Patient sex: M
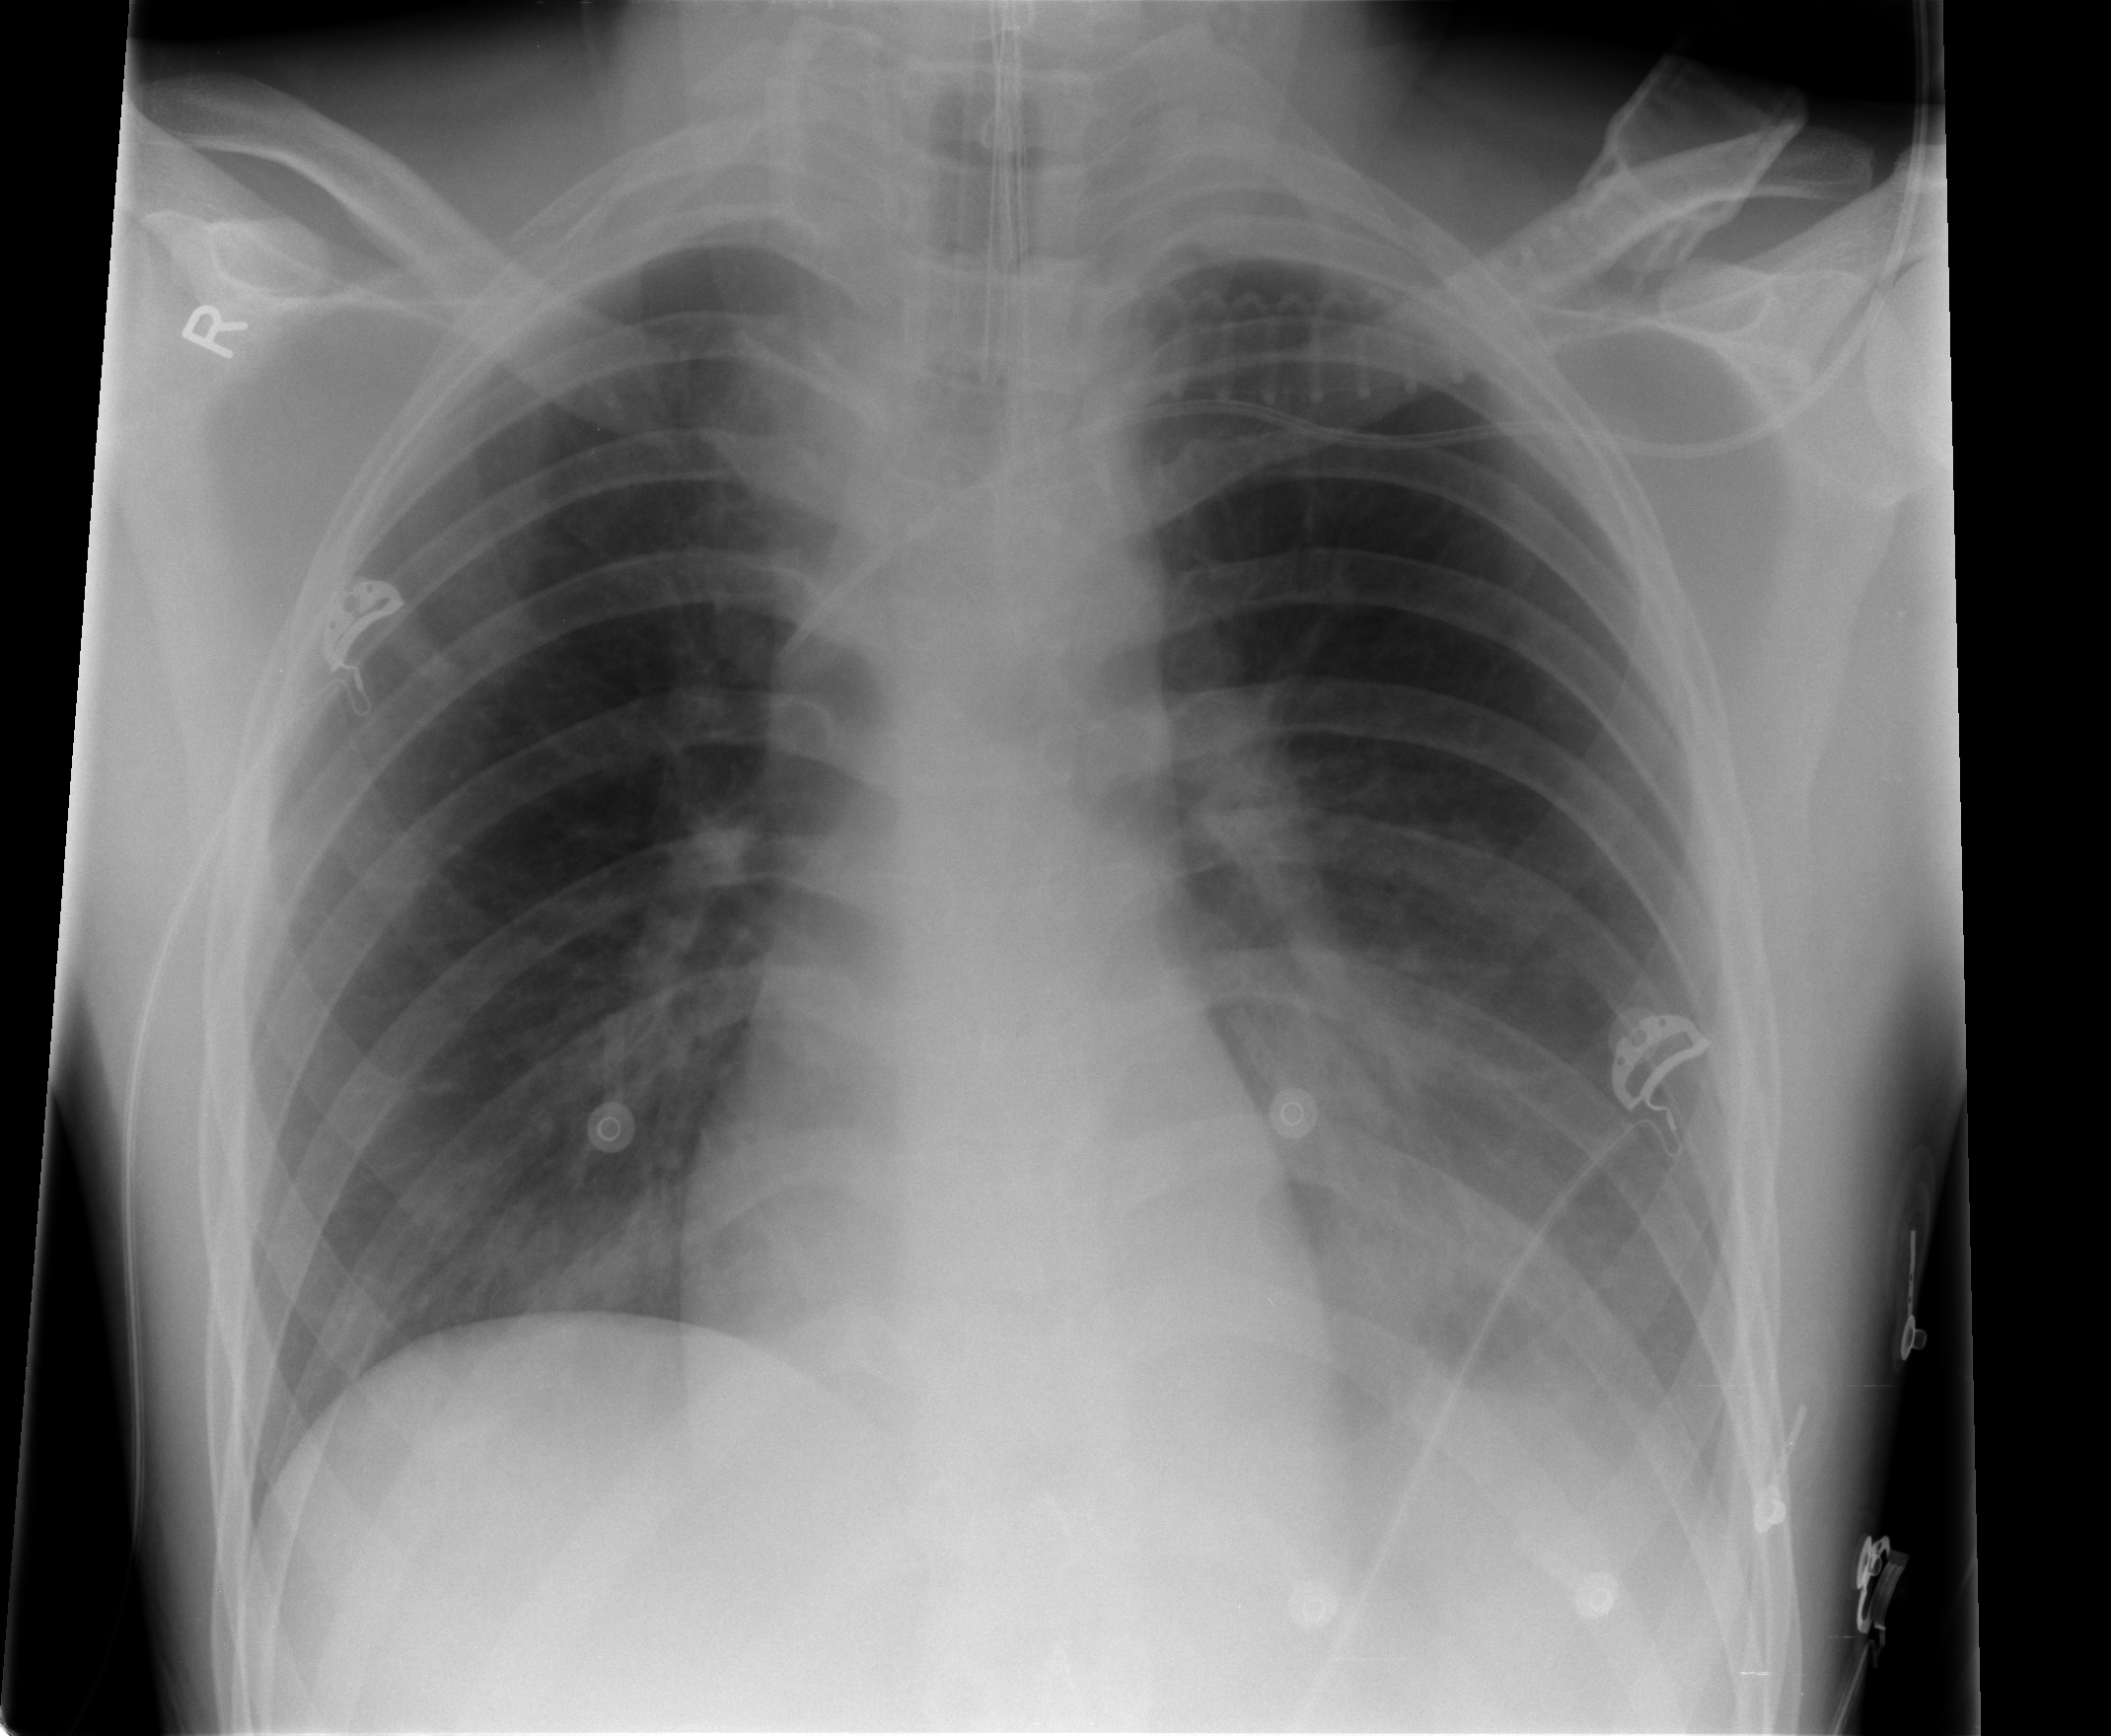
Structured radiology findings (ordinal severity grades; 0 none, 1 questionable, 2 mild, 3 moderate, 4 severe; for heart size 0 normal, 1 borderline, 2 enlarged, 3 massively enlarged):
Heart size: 0
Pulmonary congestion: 0
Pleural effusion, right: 0
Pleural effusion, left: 2
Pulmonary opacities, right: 0
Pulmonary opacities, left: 0
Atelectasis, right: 1
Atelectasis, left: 2